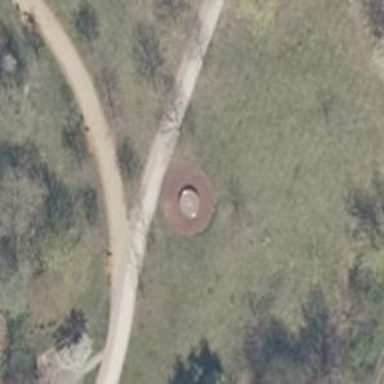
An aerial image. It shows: Playground featuring spinning circle.